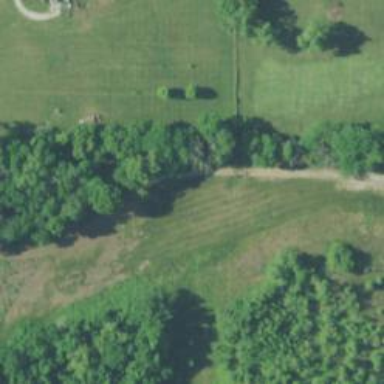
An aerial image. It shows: Service road used as golf cart path.